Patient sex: M
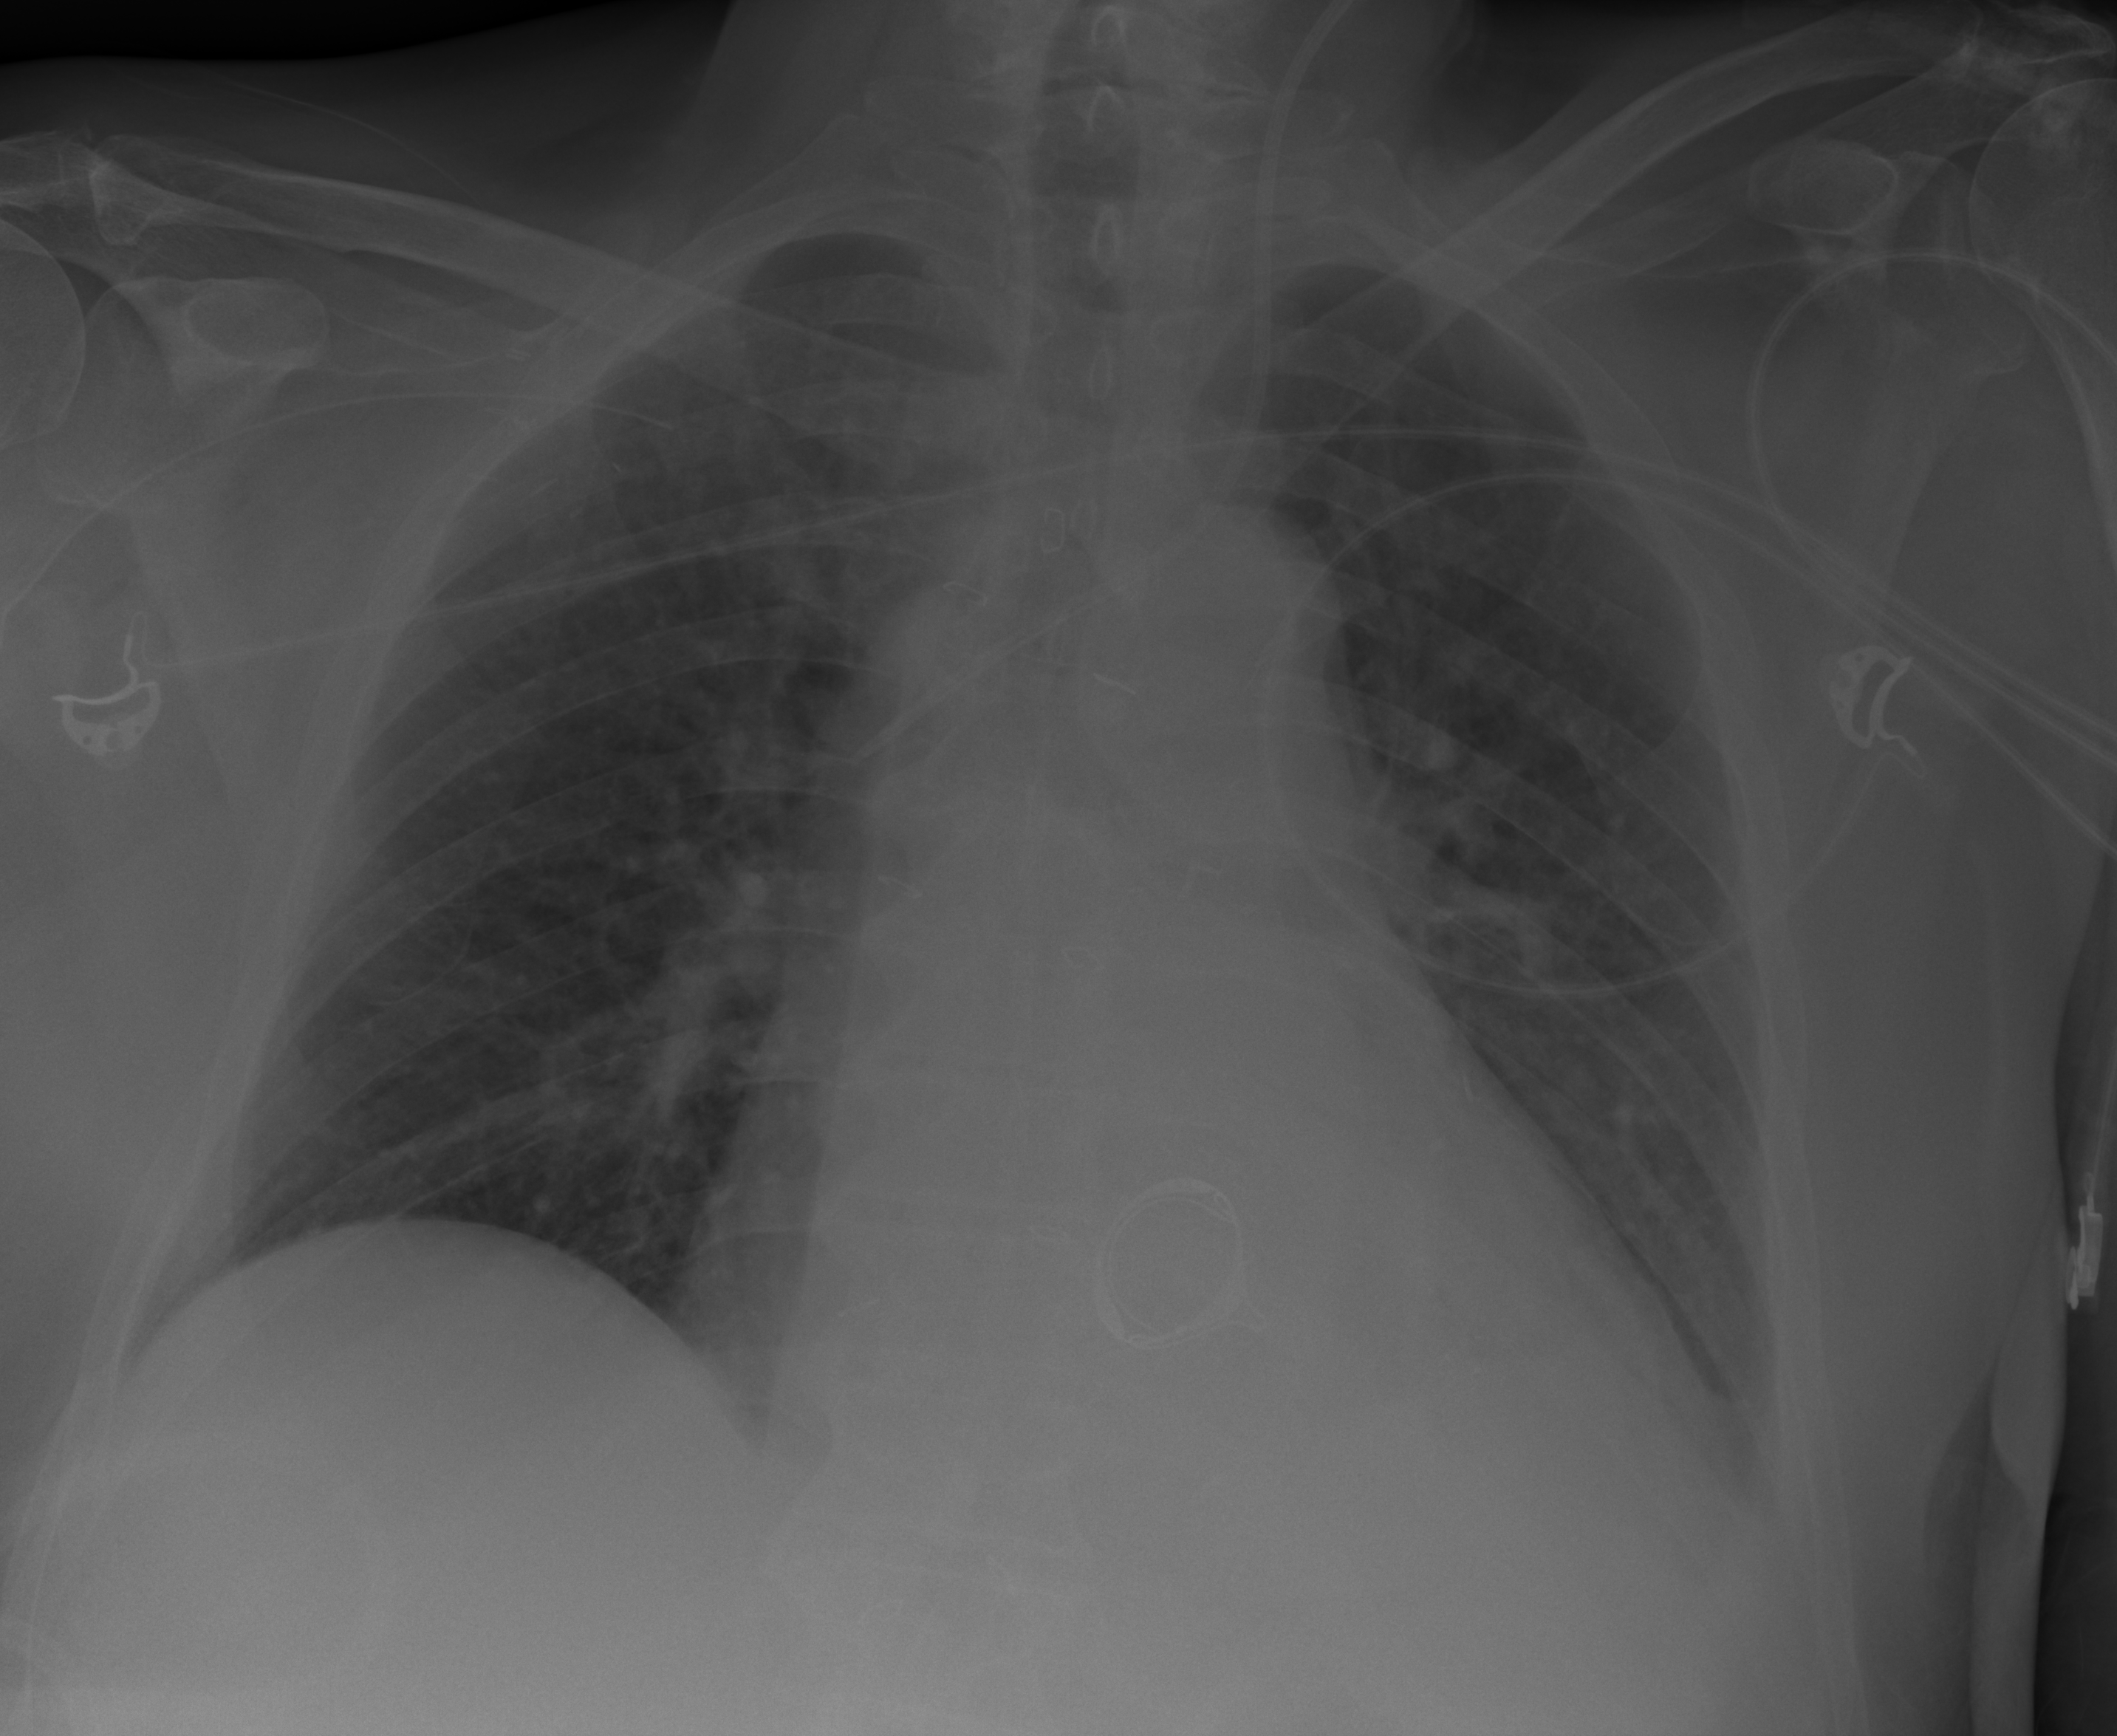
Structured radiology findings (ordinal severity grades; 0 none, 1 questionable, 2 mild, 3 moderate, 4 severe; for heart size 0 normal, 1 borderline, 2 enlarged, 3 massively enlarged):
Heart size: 2
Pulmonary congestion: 0
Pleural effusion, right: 0
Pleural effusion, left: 2
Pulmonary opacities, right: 0
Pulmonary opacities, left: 0
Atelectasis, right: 0
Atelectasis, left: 2